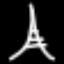
Label: The Eiffel Tower